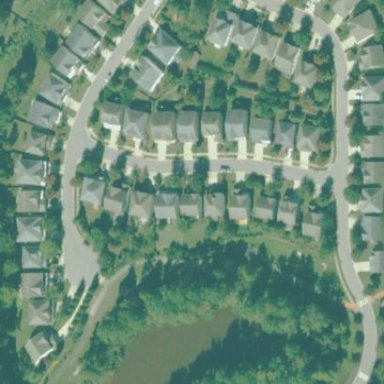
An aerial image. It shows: Residential area within neighborhood.